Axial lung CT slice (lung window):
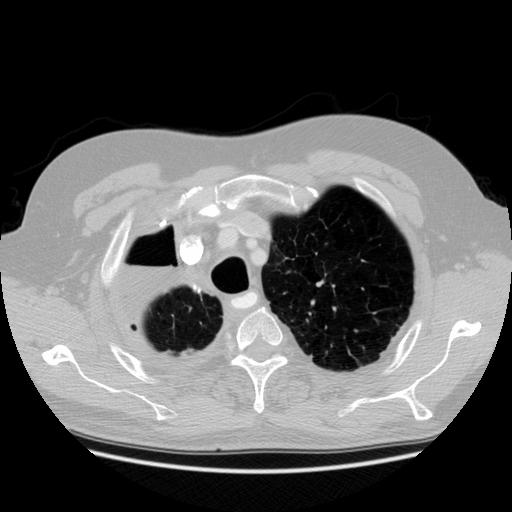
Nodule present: no